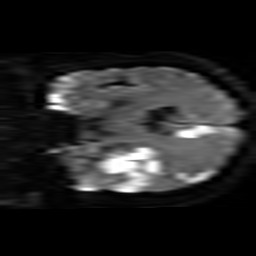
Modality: TRACE
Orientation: coronal
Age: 70
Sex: male
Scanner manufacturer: philips
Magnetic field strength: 3 T
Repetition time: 3.339 s
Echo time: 0.076 s